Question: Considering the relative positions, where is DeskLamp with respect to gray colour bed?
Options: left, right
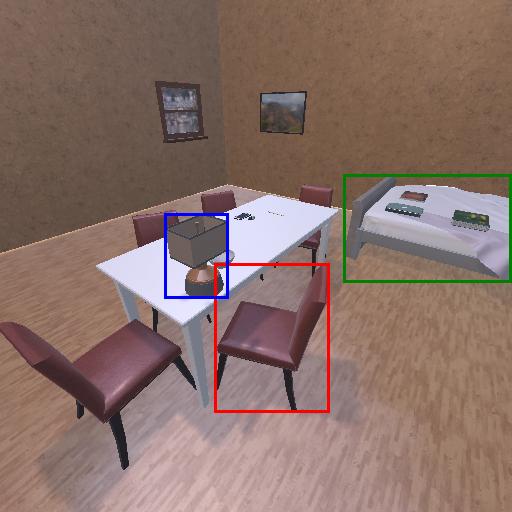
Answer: left